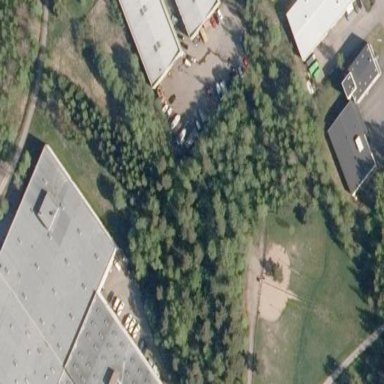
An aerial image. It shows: Parking area with asphalt surface.